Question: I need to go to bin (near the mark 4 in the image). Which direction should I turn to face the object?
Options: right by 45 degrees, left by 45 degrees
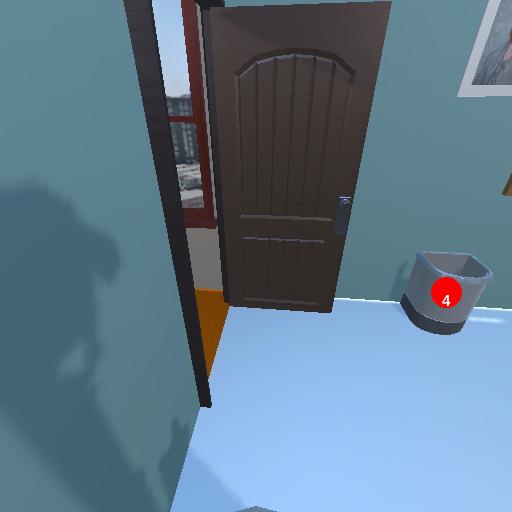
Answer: right by 45 degrees